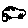
Label: car